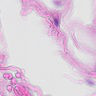
Metastatic tissue present: no